Question: UIm setting a custom image to the cursor using jQuery like this
'''
$(document).ready(function(){
$("body").css('cursor','url(http://affordable-glass.com/test/penguinSm.png),auto');
});
'''
This works, however:
1. Making sharp movements with the mouse sometimes makes the cursor go back a non-image cursor. Easiest way to replicate is to move the pointer in small quick circles. (this is a little odd but not a huge deal)
2. Clicking anywhere makes the cursor revert back to a non-image cursor (this is the main issue)
Here's a <URL>
I also tried with CSS directly but got the same issues
'''
div{
cursor: url(http://affordable-glass.com/test/penguinSm.png),auto;
}
'''
<URL>
Tested and got same results with each of the below so this seems like it might be expected behaviour.
- - - Mac, Firefox version 34.0.5-
It seems this might be an issue with my machine?
Here are my specs:

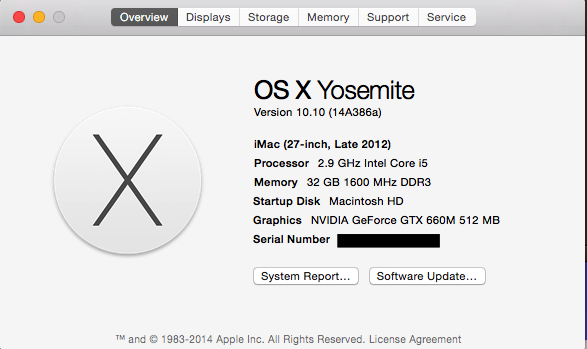
Answer: Apparently this is a bug having to do with MS Word or one of it's addons on my Mac. If Word is open the behavior occurs. If I close MS Word, the issue stops. After restarting my mac I am now unable to reproduce the problem, I guess something was just being buggy. Thanks to everyone who tried to help!